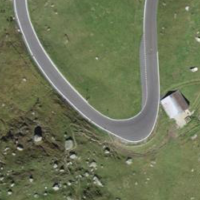
EUNIS habitat code: 26
Species observed at this site:
Pyrrhocorax graculus
Montifringilla nivalis